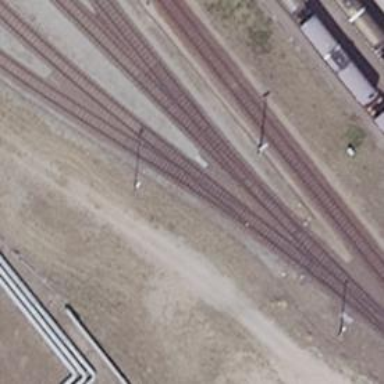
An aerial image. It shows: Railway switch.